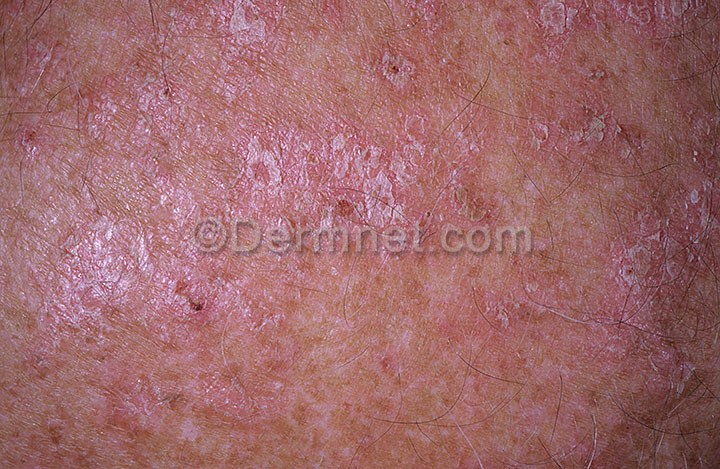
Disease: Lupus and other Connective Tissue diseases